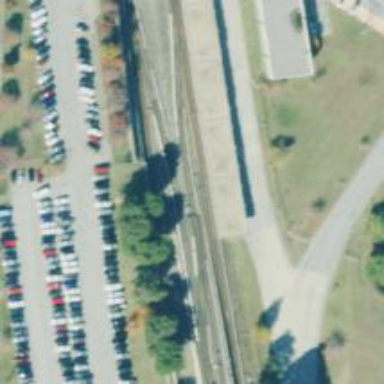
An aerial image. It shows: Electrified rail in service yard.